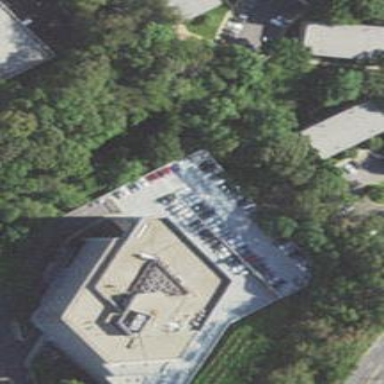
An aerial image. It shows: Multi-storey parking building.